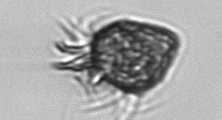
Label: Strombidium_morphotype2